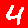
Digit: 4